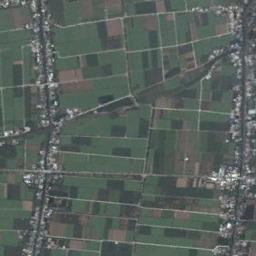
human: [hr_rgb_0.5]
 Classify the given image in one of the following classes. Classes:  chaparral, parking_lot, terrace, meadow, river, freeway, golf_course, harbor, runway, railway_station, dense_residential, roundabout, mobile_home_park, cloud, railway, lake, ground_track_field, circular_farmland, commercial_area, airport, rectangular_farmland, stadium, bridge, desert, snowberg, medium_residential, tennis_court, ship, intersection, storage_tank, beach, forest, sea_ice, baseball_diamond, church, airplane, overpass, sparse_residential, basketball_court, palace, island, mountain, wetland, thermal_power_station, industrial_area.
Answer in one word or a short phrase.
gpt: rectangular_farmland